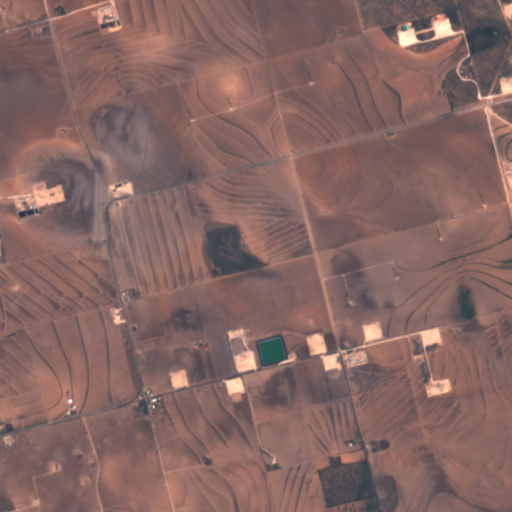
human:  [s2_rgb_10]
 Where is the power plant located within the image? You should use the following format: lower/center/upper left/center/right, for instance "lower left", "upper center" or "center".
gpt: There is no power plant in the image.